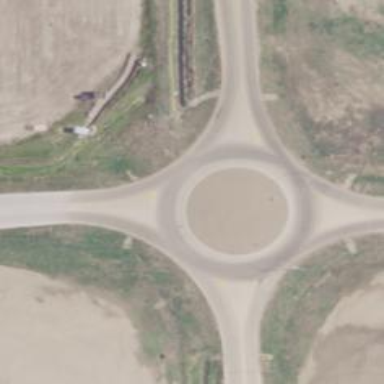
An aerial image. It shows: Concrete trunk road leading to roundabout.